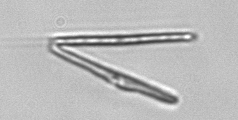
Label: Thalassionema